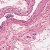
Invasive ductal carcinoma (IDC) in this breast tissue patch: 0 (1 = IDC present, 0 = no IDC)